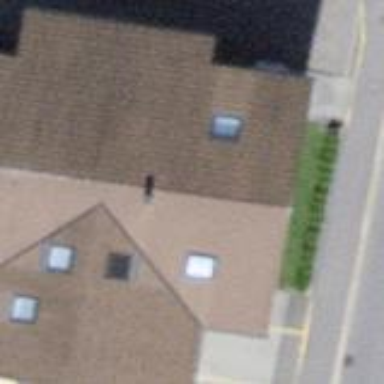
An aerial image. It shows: Building.